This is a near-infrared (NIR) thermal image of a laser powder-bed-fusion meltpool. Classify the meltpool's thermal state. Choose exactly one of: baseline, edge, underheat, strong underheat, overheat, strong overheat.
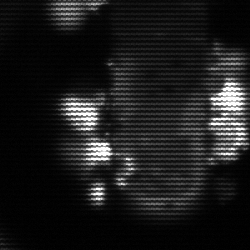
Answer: strong underheat